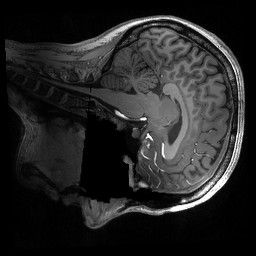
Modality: T1w
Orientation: sagittal
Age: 23
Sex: female
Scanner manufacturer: siemens
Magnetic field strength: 6.98 T
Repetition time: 2.53 s
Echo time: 0.00176 s